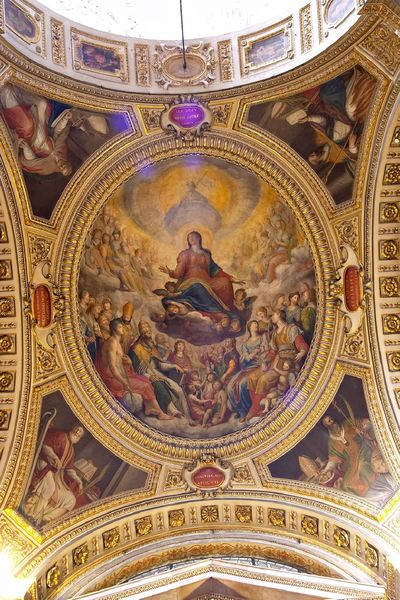
Titel: Ausstattung der ersten Kapelle auf der Südseite in Il Gesù in Rom
Künstler: Agostino Ciampelli
Standort: Rom, Il Gesù (EU - I - Latium)
Schlagwörter: blau, gemälde, wolken, gelb, grün, menschen, braun, rot, kirche, gold, decke, engel, relief, kuppel, papst, kardinal, heiligenschein, pfarrer, jesus, struktur, mönch, deckengemälde, fresko, maria, rotunde, pantokrator